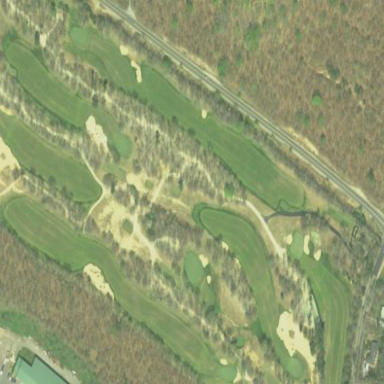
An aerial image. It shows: Golf course surrounded by greenery.